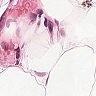
Metastatic tissue present: no